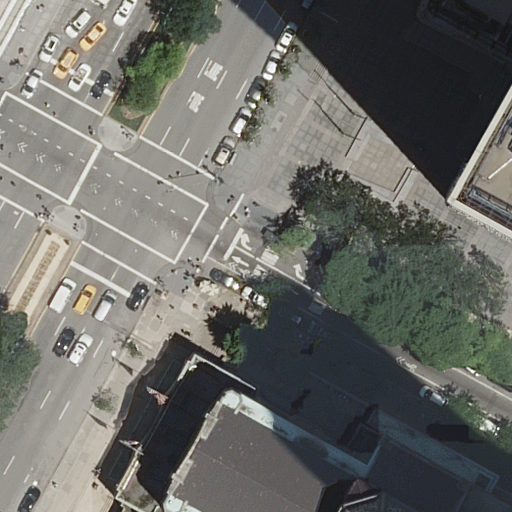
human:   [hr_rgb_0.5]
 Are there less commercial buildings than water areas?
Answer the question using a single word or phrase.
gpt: no

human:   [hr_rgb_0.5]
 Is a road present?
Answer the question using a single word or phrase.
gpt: yes

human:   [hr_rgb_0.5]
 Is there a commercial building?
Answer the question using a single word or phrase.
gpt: yes

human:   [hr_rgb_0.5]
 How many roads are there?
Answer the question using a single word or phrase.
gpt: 6

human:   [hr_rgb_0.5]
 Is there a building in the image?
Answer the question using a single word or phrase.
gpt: yes

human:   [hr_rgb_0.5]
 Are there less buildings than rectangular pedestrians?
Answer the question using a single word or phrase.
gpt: no

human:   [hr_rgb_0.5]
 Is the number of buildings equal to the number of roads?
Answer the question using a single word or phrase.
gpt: no

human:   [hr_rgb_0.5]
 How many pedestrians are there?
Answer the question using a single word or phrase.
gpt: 1

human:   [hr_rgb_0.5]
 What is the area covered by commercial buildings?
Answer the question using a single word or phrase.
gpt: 263m2

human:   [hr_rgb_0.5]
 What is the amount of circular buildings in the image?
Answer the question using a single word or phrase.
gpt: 0

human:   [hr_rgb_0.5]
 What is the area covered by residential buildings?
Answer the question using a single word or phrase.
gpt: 3927m2

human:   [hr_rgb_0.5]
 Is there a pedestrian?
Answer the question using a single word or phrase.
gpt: yes

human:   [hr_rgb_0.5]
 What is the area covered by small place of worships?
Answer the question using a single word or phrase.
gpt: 0m2

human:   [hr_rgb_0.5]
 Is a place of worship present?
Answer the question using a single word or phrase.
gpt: yes

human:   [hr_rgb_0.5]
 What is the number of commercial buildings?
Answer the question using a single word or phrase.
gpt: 1

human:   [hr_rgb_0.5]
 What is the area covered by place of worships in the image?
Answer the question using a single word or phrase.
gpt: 1359m2

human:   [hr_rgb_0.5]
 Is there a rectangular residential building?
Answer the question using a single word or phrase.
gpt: no

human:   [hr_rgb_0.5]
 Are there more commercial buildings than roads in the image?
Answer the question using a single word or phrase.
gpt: no

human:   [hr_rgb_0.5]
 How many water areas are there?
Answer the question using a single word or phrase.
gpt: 0

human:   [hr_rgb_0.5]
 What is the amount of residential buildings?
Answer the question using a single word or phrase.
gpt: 2

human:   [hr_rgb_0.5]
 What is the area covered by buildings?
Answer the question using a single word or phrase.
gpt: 4191m2

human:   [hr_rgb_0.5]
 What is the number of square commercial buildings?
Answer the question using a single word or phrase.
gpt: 0

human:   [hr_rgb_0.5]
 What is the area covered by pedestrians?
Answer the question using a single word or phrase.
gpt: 1374m2

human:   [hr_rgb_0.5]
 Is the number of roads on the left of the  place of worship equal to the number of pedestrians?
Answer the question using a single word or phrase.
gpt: no

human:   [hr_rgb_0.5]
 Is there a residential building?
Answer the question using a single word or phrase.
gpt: yes

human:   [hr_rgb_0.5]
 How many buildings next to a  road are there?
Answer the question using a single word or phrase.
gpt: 3

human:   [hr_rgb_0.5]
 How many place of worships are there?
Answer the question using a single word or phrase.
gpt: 1

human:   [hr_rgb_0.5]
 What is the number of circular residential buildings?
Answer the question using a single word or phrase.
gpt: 0

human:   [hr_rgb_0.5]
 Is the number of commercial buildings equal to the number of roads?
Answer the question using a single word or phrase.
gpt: no

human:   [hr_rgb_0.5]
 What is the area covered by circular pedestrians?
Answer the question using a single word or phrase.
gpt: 0m2

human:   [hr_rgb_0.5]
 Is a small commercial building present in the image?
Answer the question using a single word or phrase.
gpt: no

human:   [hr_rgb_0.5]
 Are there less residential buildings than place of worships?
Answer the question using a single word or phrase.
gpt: no

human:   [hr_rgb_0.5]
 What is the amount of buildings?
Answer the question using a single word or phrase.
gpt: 3

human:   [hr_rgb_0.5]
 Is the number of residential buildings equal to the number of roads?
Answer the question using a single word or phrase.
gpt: no

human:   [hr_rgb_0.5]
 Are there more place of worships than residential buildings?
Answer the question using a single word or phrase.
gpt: no

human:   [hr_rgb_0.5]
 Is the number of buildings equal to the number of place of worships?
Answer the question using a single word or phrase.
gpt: no

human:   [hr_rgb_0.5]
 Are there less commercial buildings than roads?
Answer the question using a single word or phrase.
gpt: yes

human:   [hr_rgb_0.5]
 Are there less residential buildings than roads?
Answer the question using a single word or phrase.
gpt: yes

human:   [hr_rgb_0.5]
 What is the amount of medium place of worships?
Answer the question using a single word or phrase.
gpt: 0

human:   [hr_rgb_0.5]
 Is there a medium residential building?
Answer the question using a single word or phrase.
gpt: no

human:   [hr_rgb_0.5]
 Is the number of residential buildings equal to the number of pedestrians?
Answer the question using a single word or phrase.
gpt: no

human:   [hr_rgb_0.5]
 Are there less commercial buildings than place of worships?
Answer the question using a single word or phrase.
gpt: no

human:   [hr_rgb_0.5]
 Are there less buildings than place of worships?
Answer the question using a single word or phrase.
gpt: no

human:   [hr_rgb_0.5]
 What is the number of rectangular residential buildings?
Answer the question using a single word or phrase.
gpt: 0

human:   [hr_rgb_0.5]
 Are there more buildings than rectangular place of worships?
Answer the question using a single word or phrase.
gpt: yes

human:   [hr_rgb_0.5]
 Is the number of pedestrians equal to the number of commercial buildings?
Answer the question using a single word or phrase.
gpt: yes

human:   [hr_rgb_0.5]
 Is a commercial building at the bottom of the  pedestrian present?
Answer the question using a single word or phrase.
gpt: no

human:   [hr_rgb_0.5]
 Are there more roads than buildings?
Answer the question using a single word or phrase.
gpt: yes

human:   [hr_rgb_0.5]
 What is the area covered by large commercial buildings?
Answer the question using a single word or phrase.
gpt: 0m2

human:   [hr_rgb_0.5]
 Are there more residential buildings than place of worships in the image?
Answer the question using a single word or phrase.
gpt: yes

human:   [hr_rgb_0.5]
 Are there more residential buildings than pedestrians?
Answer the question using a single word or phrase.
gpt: yes

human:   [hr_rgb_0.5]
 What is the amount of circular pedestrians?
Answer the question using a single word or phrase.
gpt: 0

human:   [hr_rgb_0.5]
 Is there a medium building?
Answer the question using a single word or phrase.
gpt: yes

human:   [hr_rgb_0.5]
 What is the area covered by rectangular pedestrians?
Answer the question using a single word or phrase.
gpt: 1374m2

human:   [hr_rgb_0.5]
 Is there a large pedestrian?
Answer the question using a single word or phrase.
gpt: yes

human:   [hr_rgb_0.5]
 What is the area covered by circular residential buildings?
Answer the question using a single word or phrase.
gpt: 0m2

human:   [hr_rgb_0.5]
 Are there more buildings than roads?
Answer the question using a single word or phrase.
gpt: no

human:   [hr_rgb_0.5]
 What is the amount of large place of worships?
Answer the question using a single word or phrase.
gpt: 1

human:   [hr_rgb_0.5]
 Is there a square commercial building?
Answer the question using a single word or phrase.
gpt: no

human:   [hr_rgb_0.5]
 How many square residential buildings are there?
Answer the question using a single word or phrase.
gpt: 0

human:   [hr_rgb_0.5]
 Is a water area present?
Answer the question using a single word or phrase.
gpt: no

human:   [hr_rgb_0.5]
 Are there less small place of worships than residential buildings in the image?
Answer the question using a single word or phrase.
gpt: yes

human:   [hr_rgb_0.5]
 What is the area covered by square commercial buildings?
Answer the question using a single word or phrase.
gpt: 0m2

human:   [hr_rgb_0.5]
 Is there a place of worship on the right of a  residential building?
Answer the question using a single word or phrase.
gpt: yes